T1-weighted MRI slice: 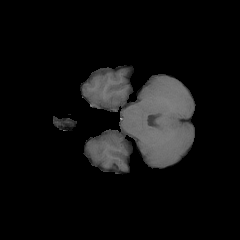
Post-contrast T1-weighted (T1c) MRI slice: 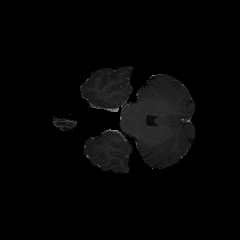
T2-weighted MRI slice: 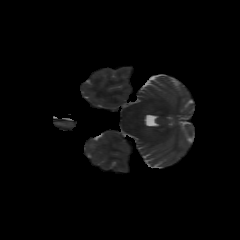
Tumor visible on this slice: no